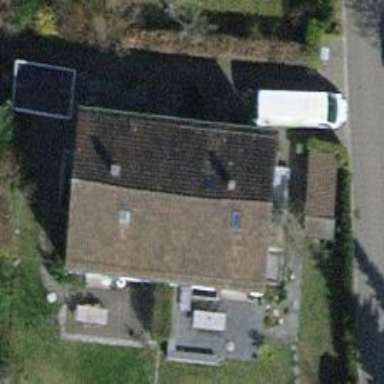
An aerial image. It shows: Semidetached house.